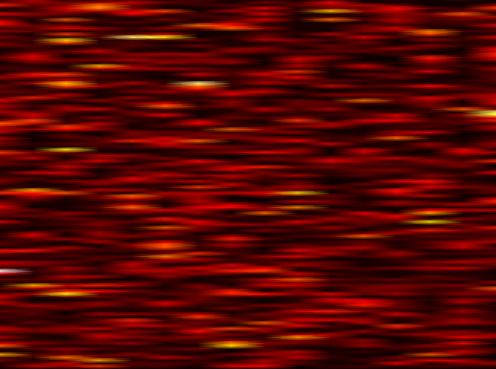
Label: UFMC